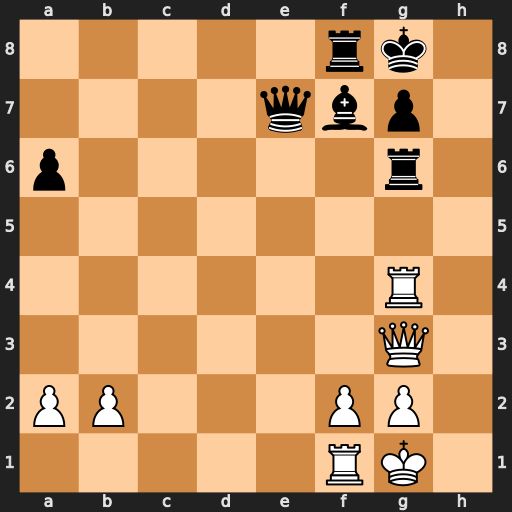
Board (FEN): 5rk1/4qbp1/p5r1/8/6R1/6Q1/PP3PP1/5RK1
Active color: w
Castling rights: -
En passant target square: -
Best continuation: Rxg6 Bxg6 Qxg6